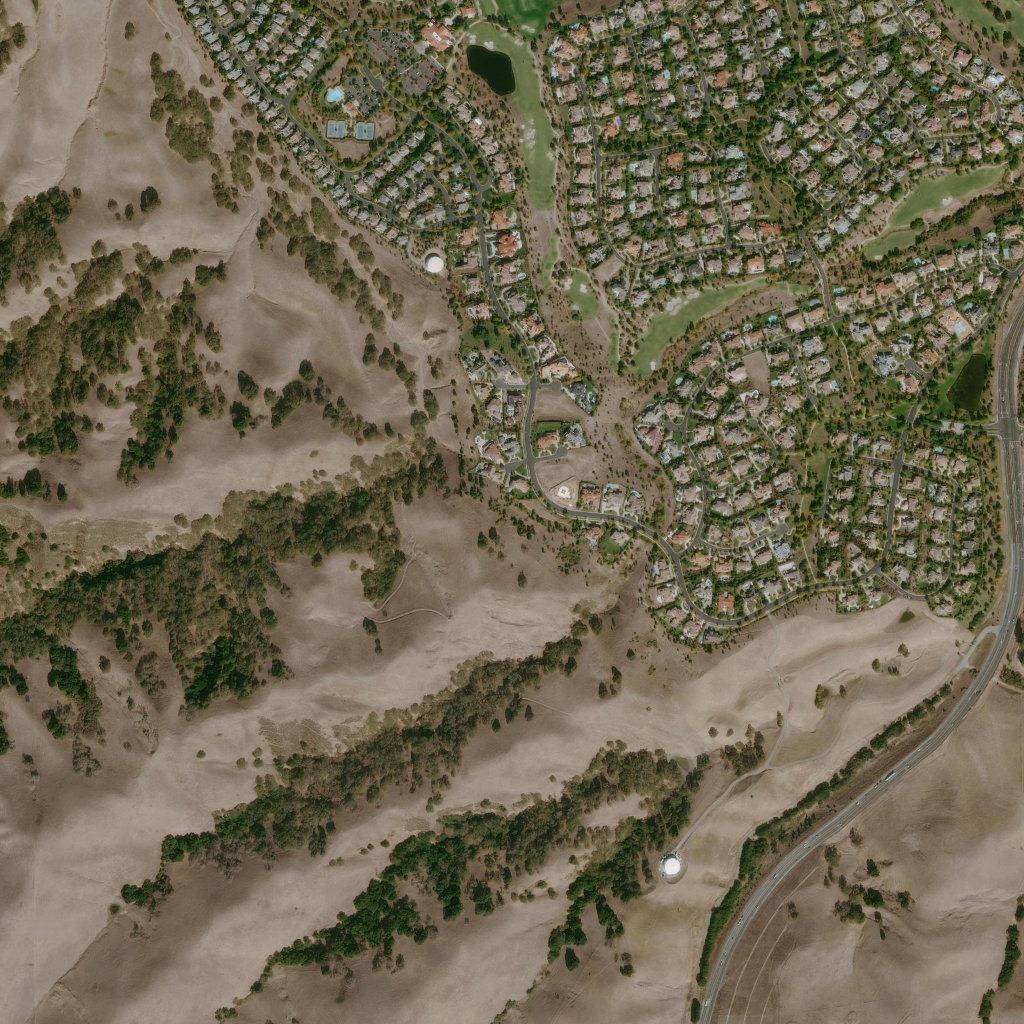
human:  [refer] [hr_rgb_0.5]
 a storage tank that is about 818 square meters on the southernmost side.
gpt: <box>[[64, 83, 66, 85, 0]]</box>

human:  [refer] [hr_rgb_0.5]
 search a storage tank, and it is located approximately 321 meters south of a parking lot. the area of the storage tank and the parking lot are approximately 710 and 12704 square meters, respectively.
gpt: <box>[[41, 24, 43, 26, 0]]</box>